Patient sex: F
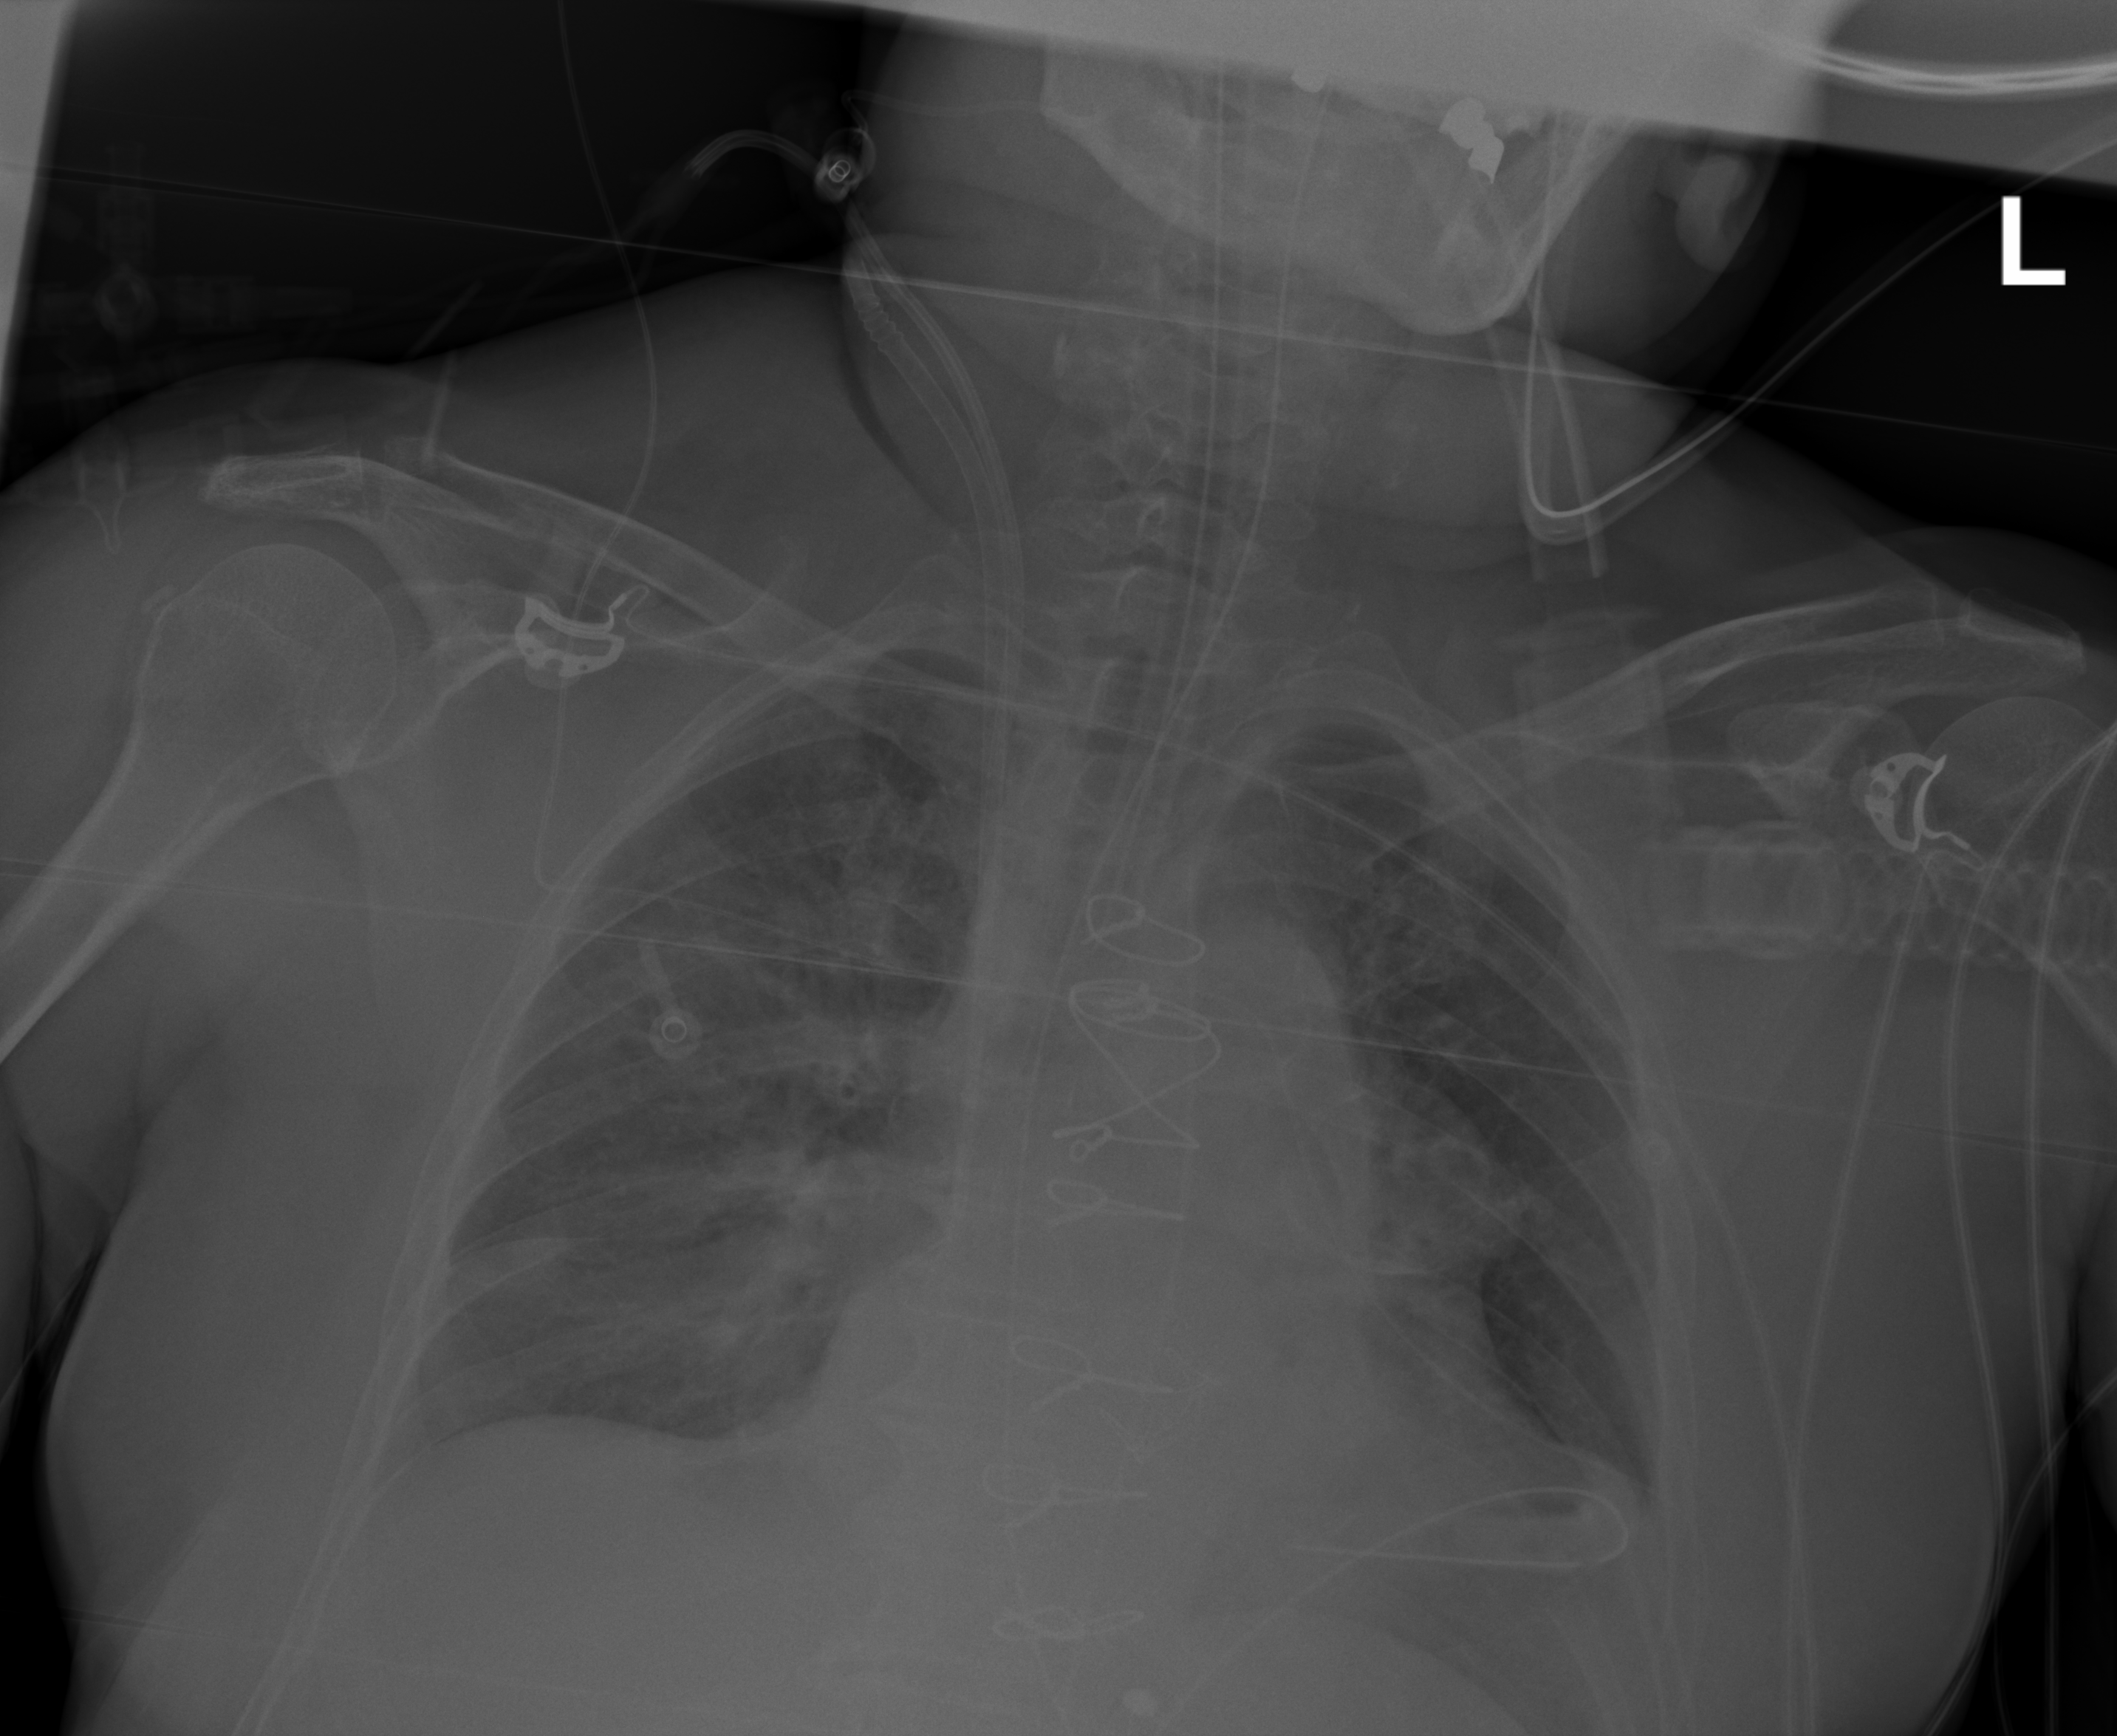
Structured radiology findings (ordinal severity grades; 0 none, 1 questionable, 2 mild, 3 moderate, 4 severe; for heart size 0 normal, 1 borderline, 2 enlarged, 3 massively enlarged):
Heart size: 2
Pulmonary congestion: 2
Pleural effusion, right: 2
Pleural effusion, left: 2
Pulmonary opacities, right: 2
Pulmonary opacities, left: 0
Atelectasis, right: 2
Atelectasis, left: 2